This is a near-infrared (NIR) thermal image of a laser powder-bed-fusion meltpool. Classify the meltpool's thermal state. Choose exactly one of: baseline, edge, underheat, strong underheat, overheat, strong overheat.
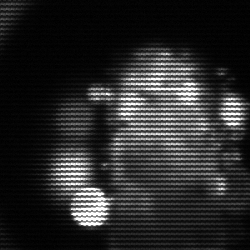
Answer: strong underheat